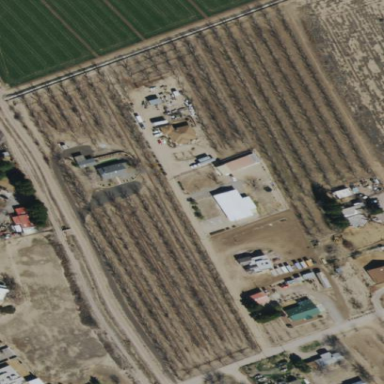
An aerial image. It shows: Orchard.